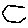
Label: hexagon